Field crop: maize
Growth stage: 2
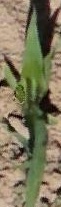
Species: maize